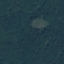
Land use / land cover class: Forest